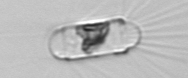
Label: Corethron_hystrix